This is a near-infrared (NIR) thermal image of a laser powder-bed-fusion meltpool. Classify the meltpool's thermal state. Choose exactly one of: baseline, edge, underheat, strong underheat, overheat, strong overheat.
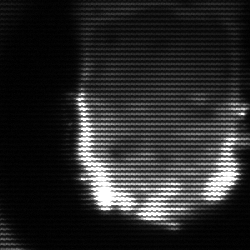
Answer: baseline